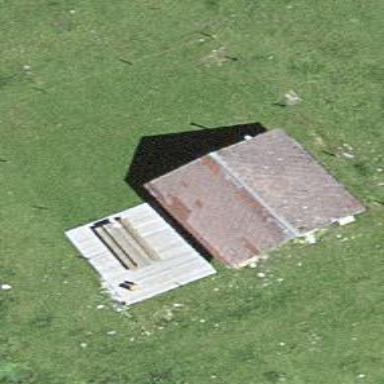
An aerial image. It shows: Cabin is depicted in the image.